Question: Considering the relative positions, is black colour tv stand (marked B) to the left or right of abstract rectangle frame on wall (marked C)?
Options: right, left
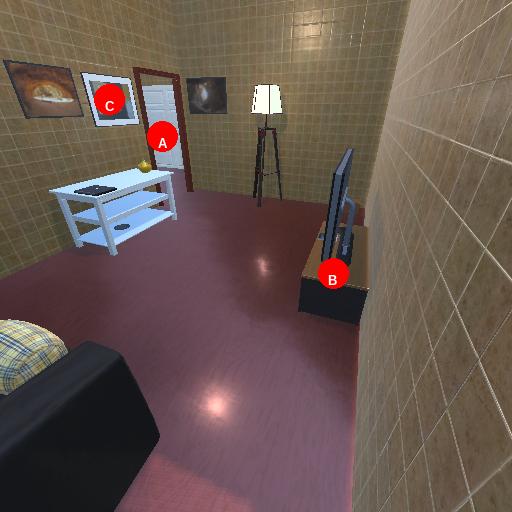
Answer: right